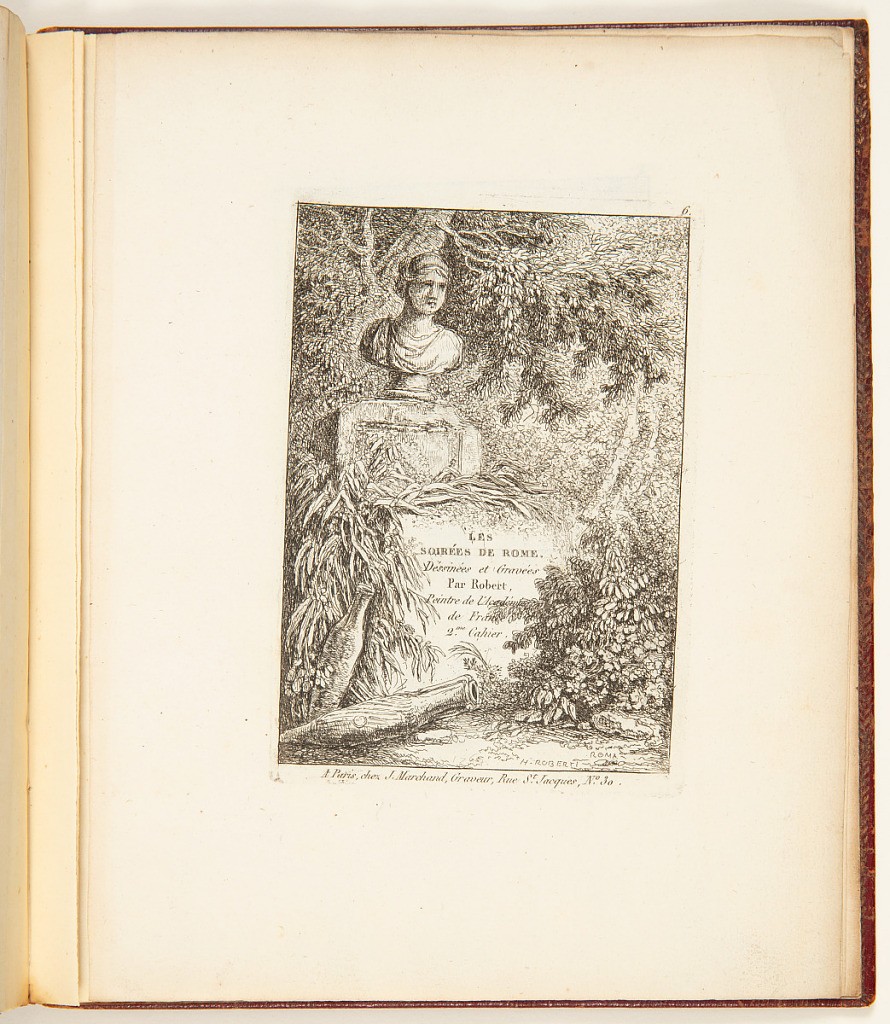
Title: Title Page
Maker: Hubert Robert, French, 1733 – 1808
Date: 1810–29
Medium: Etching on paper
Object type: Print
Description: Title page for the second series of prints with an ancient portrait bust on a plinth in a landscape surrounded by trees and foliage, with two vessels in the foreground. The title is labeled in the lower center, below the portrait bust. The plate is numbered and signed. This was the original frontispiece to the first edition titled, ‘Les Soirées de Rome', published in 1763-64 by Wille.